Question: For example
I want to create a usercontrol(windows form) that contains a lable and a textbox .
And I want to expose the two sub control as property , so that I can
set the sub control's property in client form designer.
so the code maybe like this :
and then I can see it in designer , it looks like :

but when I set the usercontrol's inner label property in designer ,
it can't make relation code in the designer.cs .
that's to say the client settings not be saved .
so how can I resolve this problem.
By the way I come from CN my English is poor . Anyone can answer me.
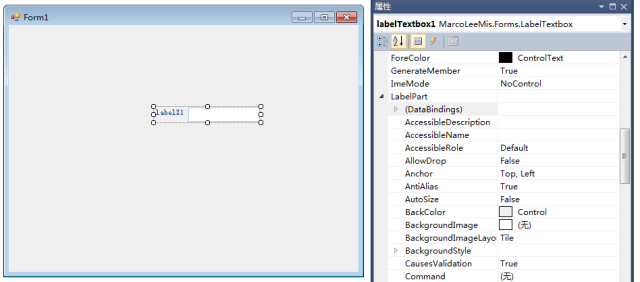
Answer: Decorate the properties of your child Controls with the <URL> Attribute:
'''
[
Category("Appearance"),
Browsable(true),
Description("innerLabel"),
DesignerSerializationVisibility(DesignerSerializationVisibility.Content) //<-- here
]
public DevComponents.DotNetBar.LabelX LabelPart {
get {
return this.labelx;
}
set {
this.labelx = value;
}
}
'''